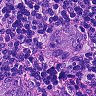
Metastatic tissue present: yes